Question: I built some application to convert data from oracle to mongodb.
the application works fine, until some error occurred.
the error is 'Specified cast is not valid'.
I tried to check the data to oracle, and I found some records have field that value is '1.4211E-14'.
I use 'OracleDataReader' for receiving the value. I've tried to convert it to decimal using this code:
'''
OracleDataReader reader = command.ExecuteReader();
...
decimal value = 0;
if (decimal.TryParse(reader.GetString(i), NumberStyles.Float, CultureInfo.InvariantCulture, out value))
document.Set(reader.GetName(i), Convert.ToDouble(value));
else {
var v = reader.GetDecimal(i) / (decimal)1000000;
document.Set(reader.GetName(i), (float) v);
}
'''
or even this:
'''
document.Set(reader.GetName(i), Convert.ToString(reader.GetDecimal(i)));
'''
the exception still occurred. what should I do to save the '1.4211E-14' as numeric data in mongodb?
I cannot save the value directly to mongodb because mongo didn't recognize decimal value.

Thanks in advance.
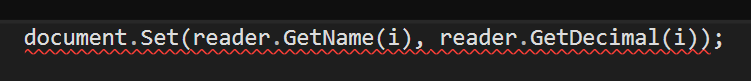
Answer: I got stuck I didn't get any solution yet. So I made changes directly on the query. cast the field as string, and then convert it to double in C#
'''
SELECT ..., TO_CHAR(a_field) as a_field FROM table;
'''
and then
'''
OracleDataReader reader = command.ExecuteReader();
...
var field = reader.GetName(i);
if (field.equals(a_field) {
document.Set(field, Convert.ToDouble(reader.GetString(i)));
}
....
'''
and this one works.